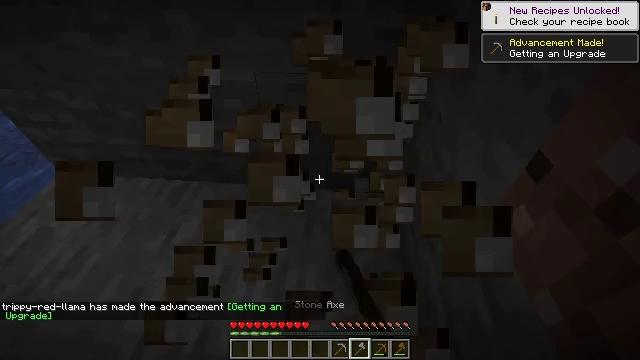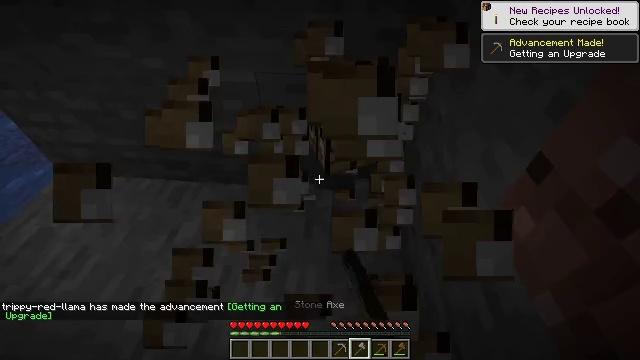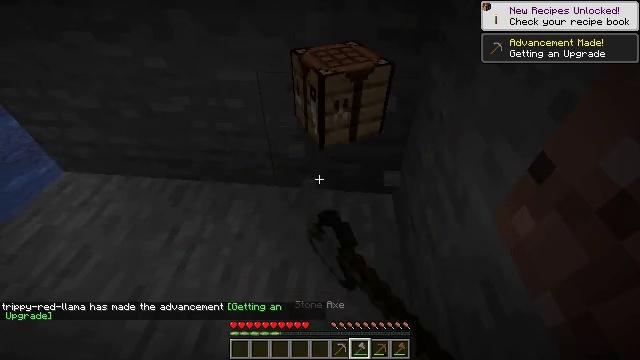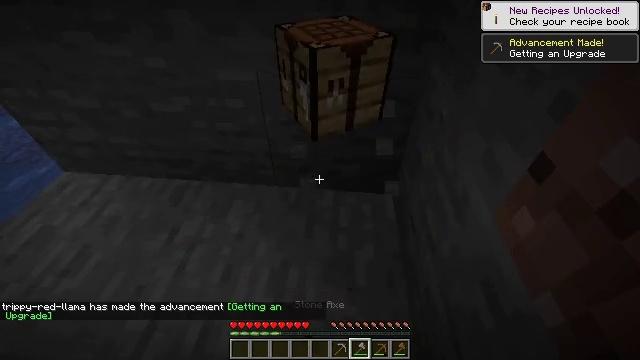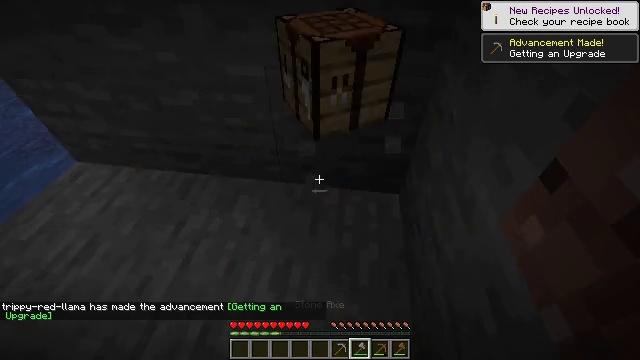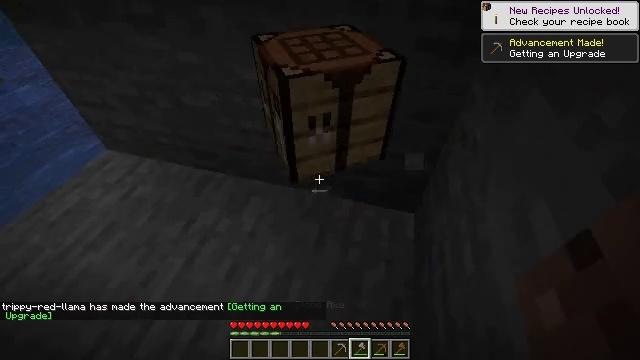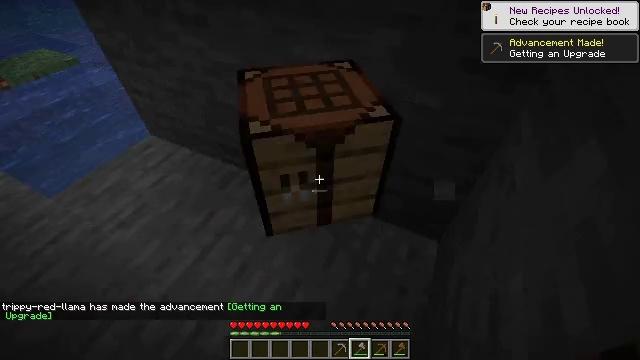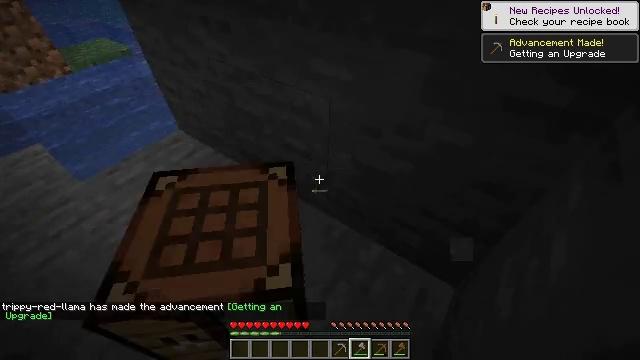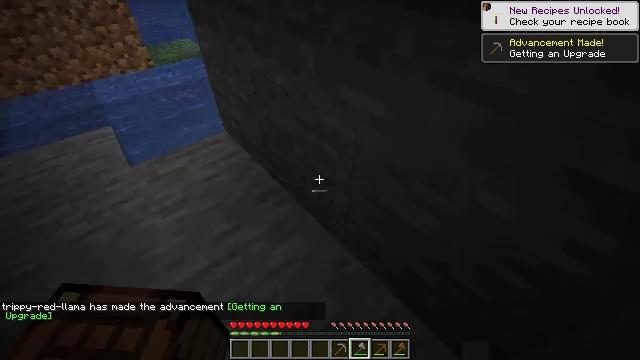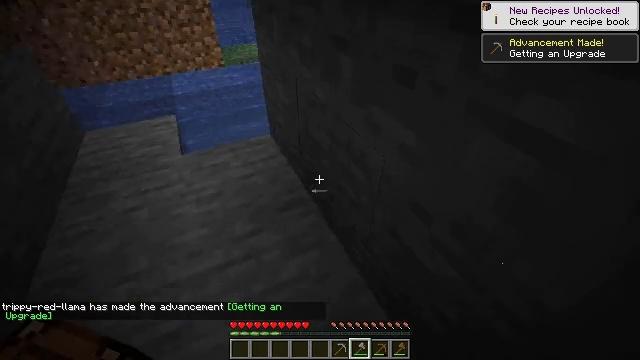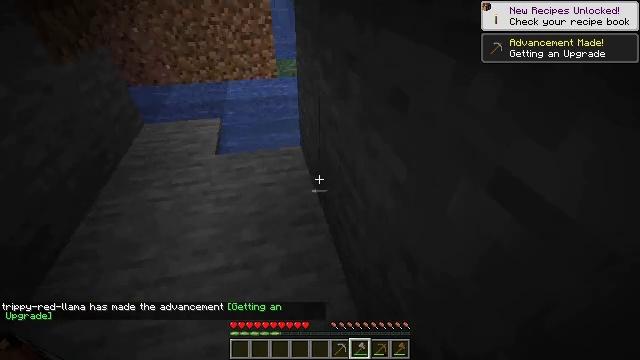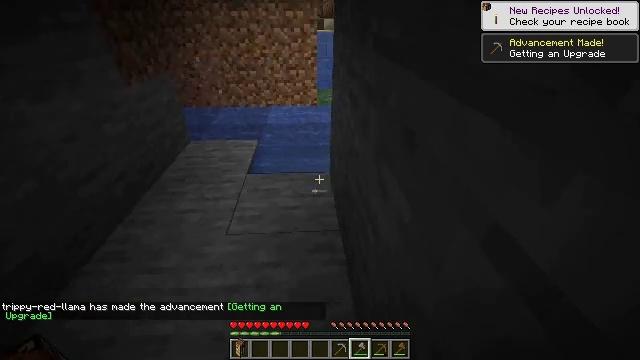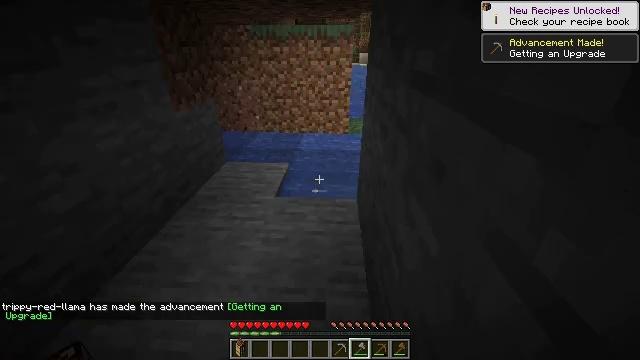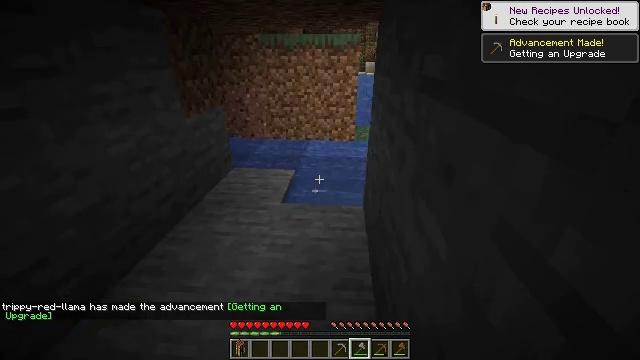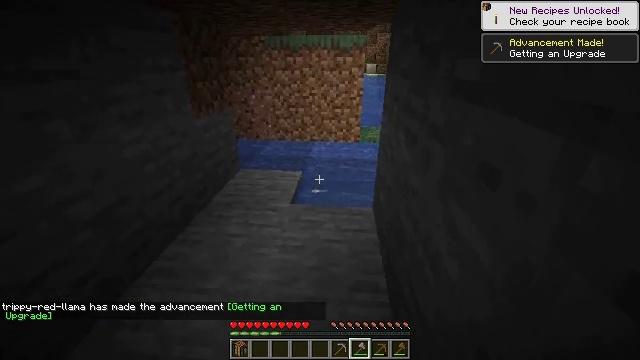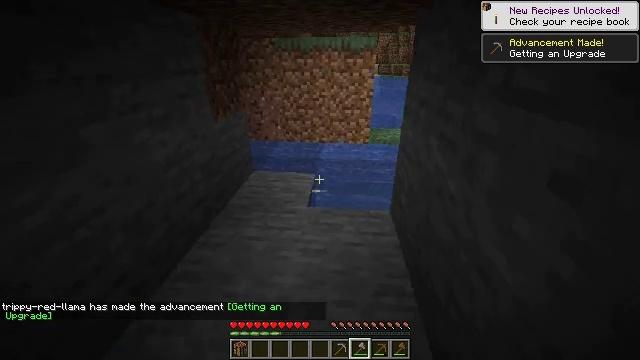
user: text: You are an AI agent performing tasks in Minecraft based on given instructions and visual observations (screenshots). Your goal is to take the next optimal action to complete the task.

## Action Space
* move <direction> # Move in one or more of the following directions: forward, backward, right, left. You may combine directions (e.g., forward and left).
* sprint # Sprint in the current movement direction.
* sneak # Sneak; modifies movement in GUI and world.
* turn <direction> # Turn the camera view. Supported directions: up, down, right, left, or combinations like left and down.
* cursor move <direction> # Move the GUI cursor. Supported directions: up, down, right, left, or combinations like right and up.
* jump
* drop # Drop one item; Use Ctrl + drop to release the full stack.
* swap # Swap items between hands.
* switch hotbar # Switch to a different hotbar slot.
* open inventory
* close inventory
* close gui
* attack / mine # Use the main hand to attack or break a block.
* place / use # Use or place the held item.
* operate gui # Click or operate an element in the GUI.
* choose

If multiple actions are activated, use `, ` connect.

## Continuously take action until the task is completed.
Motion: motion action
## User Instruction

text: Remove a wooden axe from the inventory.
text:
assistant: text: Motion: attack / mine
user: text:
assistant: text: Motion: attack / mine
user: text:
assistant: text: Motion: attack / mine
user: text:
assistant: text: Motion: move forward and move right, turn left
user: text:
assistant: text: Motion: move forward and move right, turn left
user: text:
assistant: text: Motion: move forward and move right, turn left
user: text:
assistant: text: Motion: move forward and move right, turn left
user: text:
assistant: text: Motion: move forward and move right, turn left and up
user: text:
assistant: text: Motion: move forward and move right, turn left and up
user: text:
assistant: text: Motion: move right, turn left and up
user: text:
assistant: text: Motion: move right, turn left and up
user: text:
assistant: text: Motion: turn left and up
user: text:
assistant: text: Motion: move left, turn left and up
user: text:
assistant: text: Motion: move left
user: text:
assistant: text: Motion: move left
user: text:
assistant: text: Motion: move forward and move left
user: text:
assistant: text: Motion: move forward and move left
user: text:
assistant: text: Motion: move forward
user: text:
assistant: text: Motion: move forward
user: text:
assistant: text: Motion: move forward, turn right
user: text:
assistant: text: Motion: move forward, turn right and up
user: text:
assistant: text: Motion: move forward, turn right and up
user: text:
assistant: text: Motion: move forward
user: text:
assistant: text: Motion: move forward, turn right
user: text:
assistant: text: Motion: move forward
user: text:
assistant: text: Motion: move forward, turn right
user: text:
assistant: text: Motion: move forward, turn right
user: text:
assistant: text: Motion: move forward, turn right
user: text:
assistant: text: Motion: move forward, turn right and up
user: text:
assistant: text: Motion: move forward, turn right and up